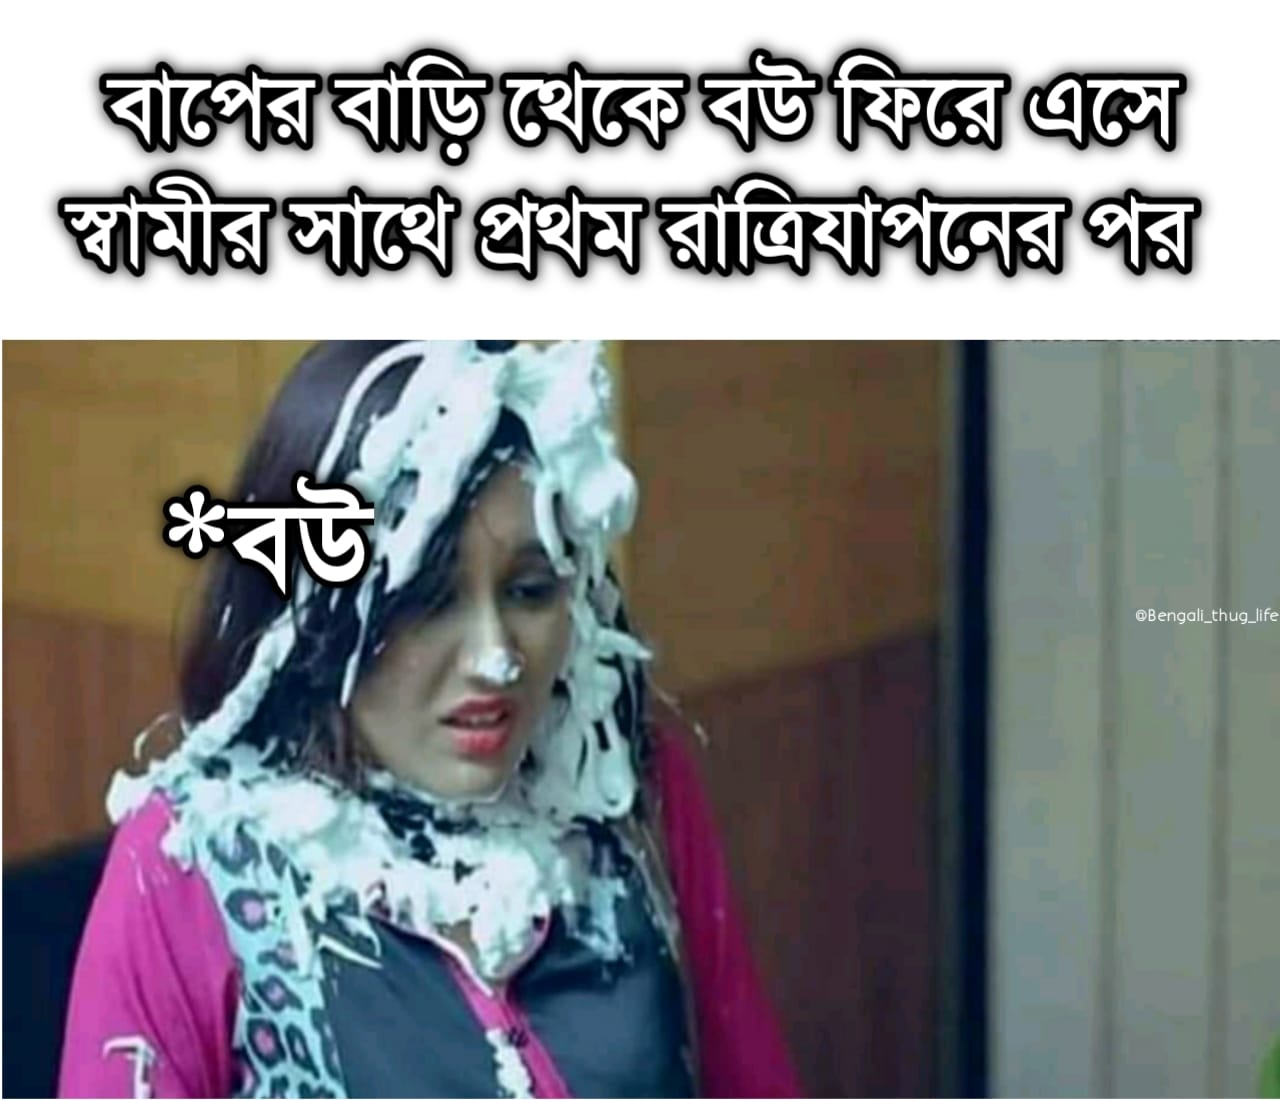
Caption: বাপের বাড়ি থেকে বউ ফিরে এসে স্বামীর সাথে প্রথম রাত্রিযাপনের পর    *বউ
Label: hate